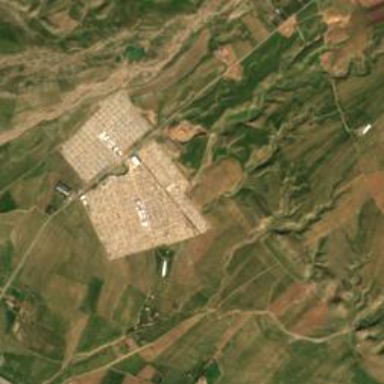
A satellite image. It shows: Site designated for refugees.